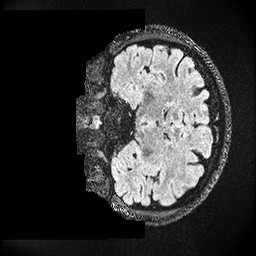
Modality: FLAIR
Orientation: coronal
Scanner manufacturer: ge
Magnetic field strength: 3 T
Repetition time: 4.802 s
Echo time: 0.1165 s